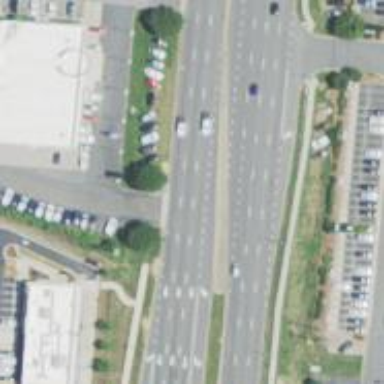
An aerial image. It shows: Asphalt road designated as trunk highway.